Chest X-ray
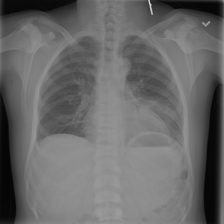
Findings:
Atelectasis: negative
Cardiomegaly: negative
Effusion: negative
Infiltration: negative
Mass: negative
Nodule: positive
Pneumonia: negative
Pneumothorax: negative
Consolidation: negative
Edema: negative
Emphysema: negative
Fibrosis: negative
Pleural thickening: negative
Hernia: negative